Interaction volume radius: 5 \u00c5
Interaction volume height: 30 \u00c5
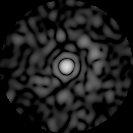
Disorder parameter: 0.8013